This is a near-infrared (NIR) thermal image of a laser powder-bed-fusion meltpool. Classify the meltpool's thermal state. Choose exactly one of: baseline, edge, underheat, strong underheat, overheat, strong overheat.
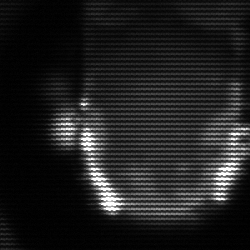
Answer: baseline